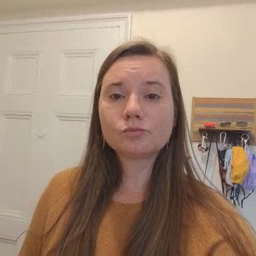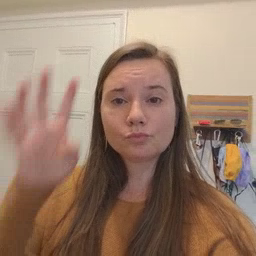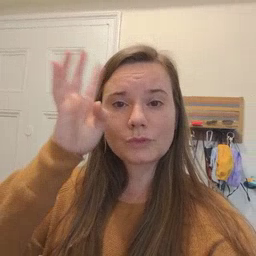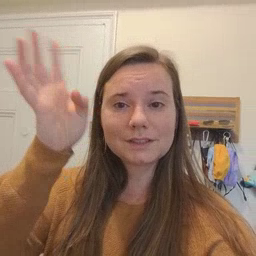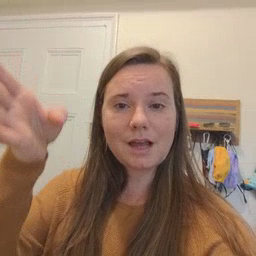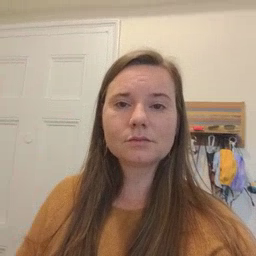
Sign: pretend